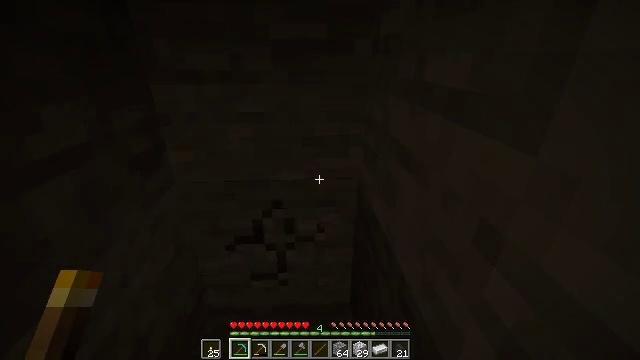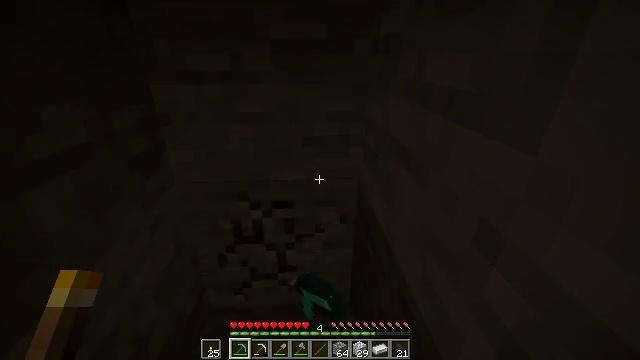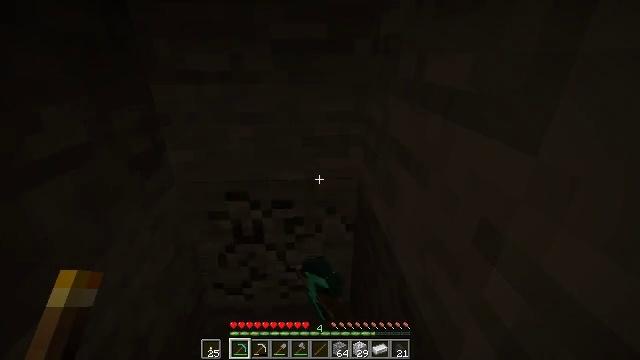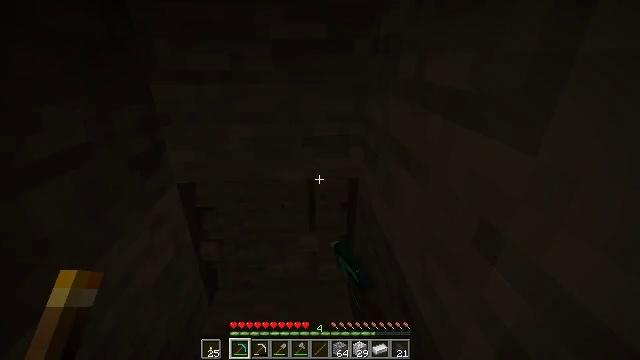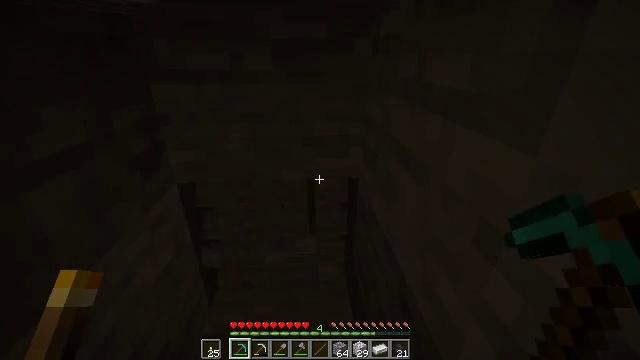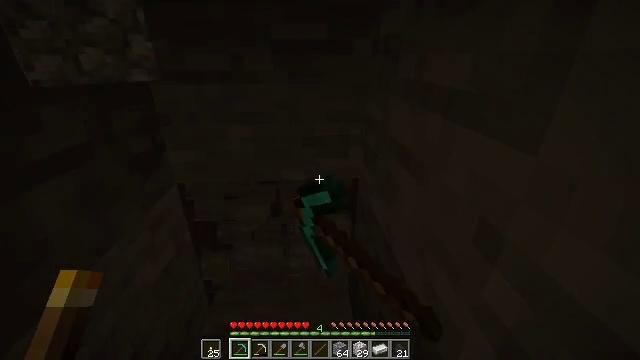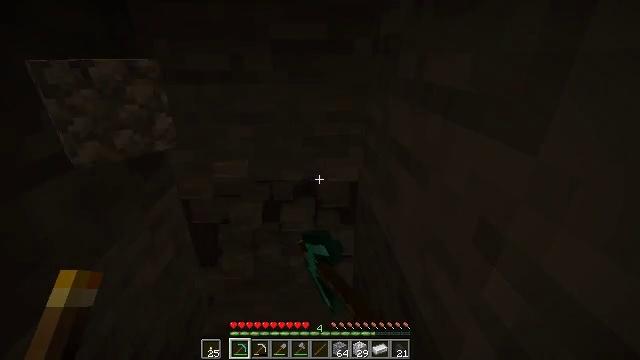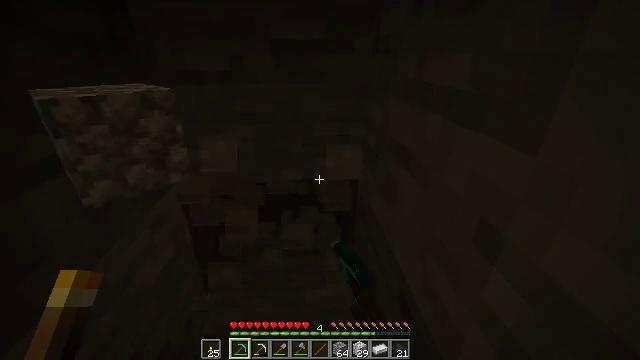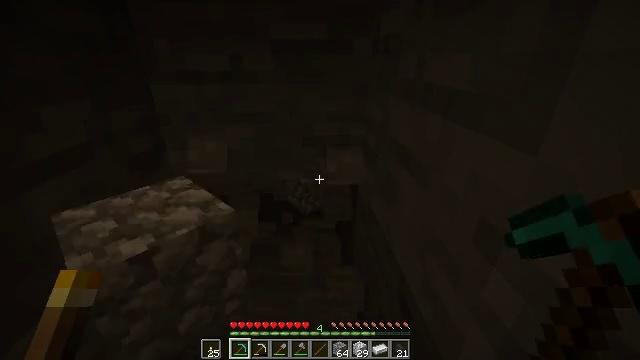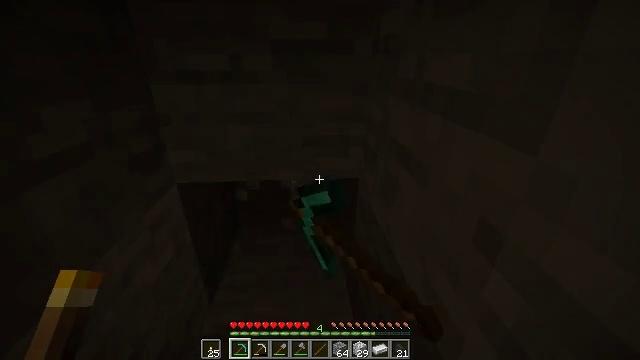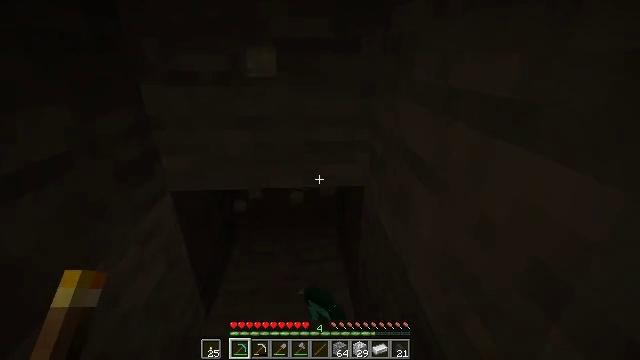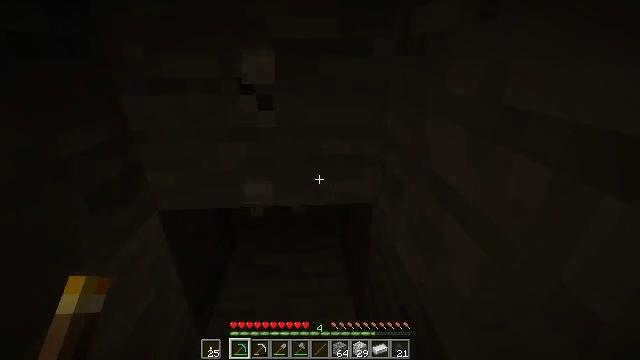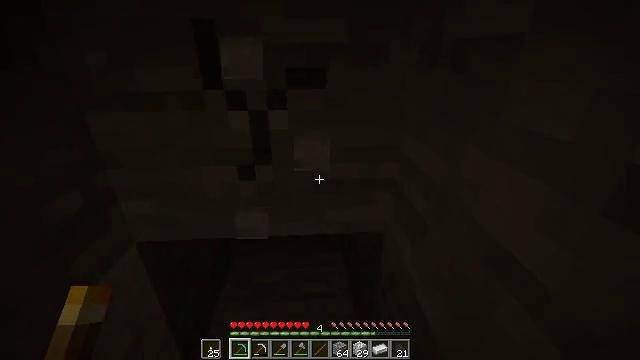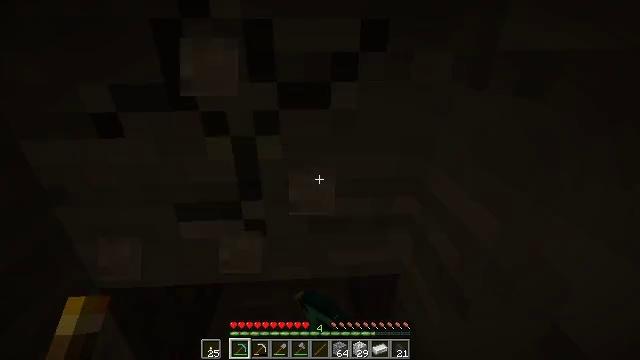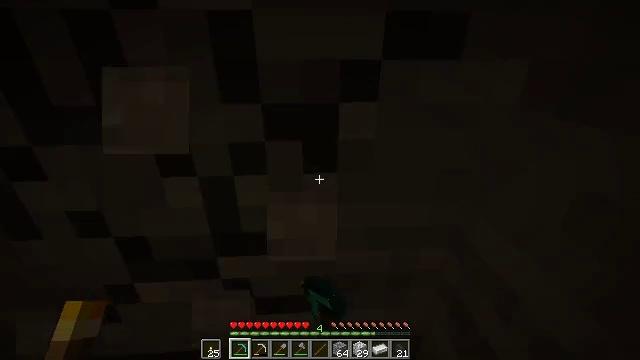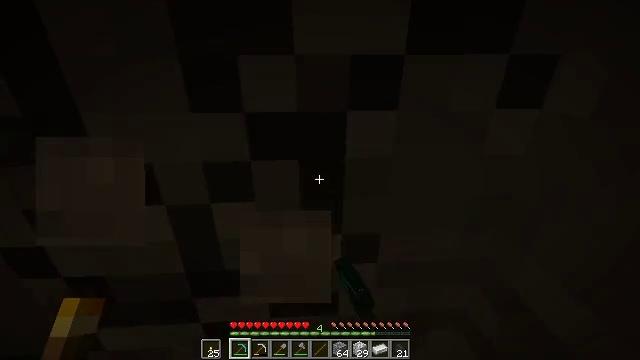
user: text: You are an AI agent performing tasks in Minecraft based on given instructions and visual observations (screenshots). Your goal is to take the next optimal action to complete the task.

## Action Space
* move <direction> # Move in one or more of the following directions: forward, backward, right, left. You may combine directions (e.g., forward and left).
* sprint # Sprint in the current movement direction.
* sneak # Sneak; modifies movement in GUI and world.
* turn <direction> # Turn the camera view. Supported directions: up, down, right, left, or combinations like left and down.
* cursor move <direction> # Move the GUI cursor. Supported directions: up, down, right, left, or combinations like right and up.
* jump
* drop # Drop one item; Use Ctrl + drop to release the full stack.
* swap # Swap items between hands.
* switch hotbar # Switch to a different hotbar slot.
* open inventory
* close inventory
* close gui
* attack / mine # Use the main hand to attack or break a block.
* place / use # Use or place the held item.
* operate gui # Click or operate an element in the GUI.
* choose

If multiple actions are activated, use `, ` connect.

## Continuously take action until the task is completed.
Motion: motion action
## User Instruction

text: Collect stone from the mine.
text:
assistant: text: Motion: attack / mine
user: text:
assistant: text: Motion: attack / mine
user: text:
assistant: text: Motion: attack / mine
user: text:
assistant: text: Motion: attack / mine
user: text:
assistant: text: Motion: attack / mine
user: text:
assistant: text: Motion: attack / mine
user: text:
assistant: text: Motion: attack / mine
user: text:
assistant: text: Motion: attack / mine
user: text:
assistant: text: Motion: move forward, attack / mine
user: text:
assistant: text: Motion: move forward, attack / mine
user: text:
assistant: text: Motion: move forward, attack / mine
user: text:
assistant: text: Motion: move forward, attack / mine
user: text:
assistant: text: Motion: move forward, attack / mine
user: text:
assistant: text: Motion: attack / mine
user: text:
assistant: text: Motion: attack / mine
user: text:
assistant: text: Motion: attack / mine
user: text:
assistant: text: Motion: attack / mine
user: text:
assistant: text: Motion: attack / mine
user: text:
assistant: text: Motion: attack / mine
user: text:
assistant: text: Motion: attack / mine
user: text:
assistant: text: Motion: attack / mine
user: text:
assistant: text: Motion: attack / mine
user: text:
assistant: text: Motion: attack / mine
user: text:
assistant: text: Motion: attack / mine
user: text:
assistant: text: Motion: attack / mine
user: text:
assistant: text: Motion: attack / mine
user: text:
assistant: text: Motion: attack / mine
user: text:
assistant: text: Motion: attack / mine
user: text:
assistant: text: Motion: attack / mine
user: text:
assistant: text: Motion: attack / mine